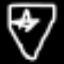
Label: diamond